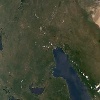
Label: land